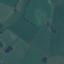
Label: Pasture